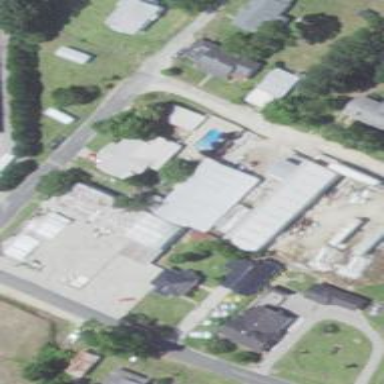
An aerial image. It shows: Building.